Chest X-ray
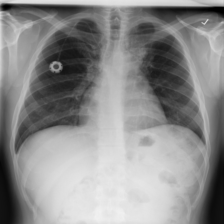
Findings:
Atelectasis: negative
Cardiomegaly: negative
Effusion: negative
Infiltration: negative
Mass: negative
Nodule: negative
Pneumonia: negative
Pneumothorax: negative
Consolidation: negative
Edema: negative
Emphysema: negative
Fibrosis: positive
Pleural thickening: negative
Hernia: negative